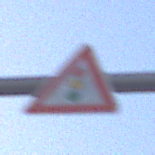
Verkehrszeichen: Lichtzeichenanlage
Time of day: SunriseSunset
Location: Outdoor (Urban)
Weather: Clear
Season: NotSpecified
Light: Natural